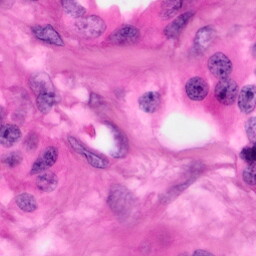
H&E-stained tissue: Pancreatic